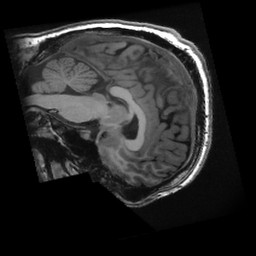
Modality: T1w
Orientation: sagittal
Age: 36
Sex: male
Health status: healthy
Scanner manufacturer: ge
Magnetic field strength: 3 T
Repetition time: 0.008372 s
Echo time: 0.003116 s